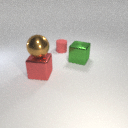
large brown metal sphere above large red metal cube